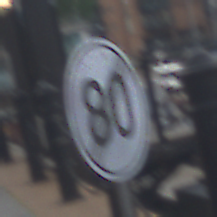
Verkehrszeichen: EndeGeschwindigkeit80
Umgebung: Outdoor, Urban
Tageszeit: MorningAfternoon
Wetter: Overcast
Licht: Natural
Jahreszeit: NotSpecified
Kontrast: LowContrast